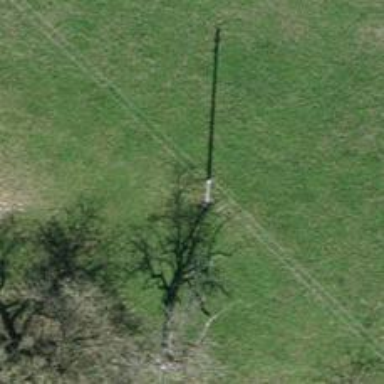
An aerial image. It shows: Power pole.